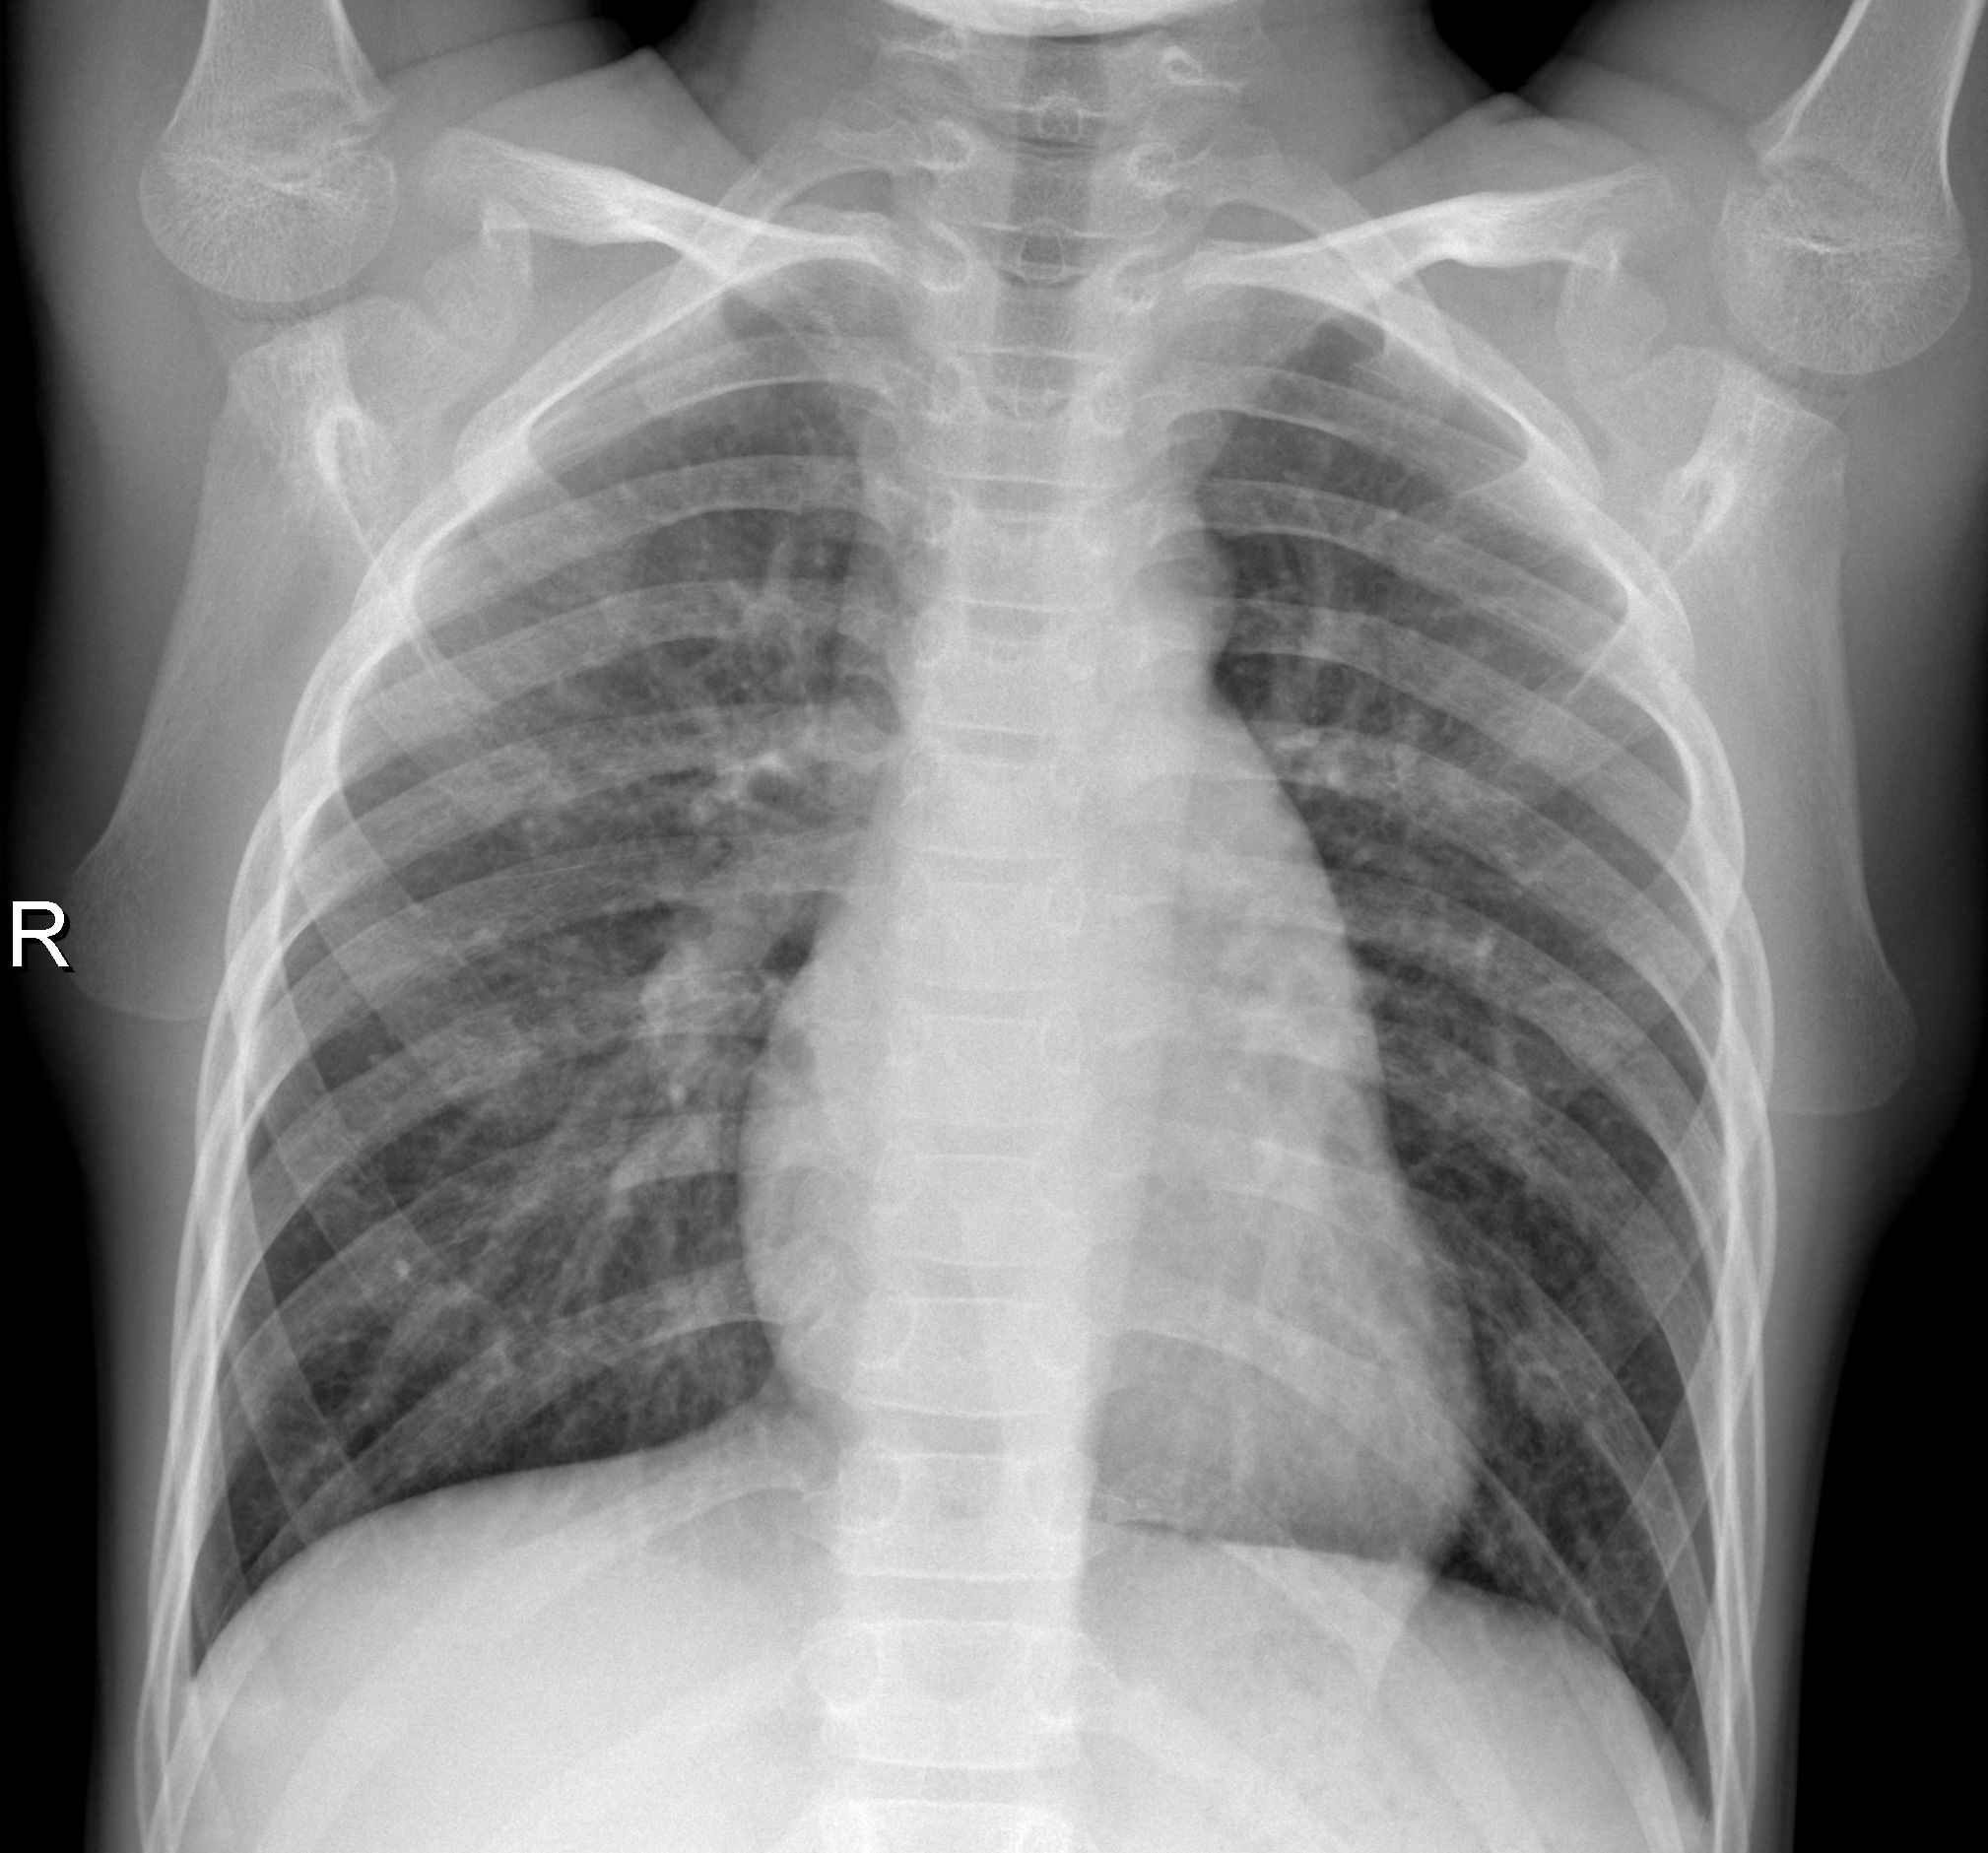
Diagnosis: NORMAL